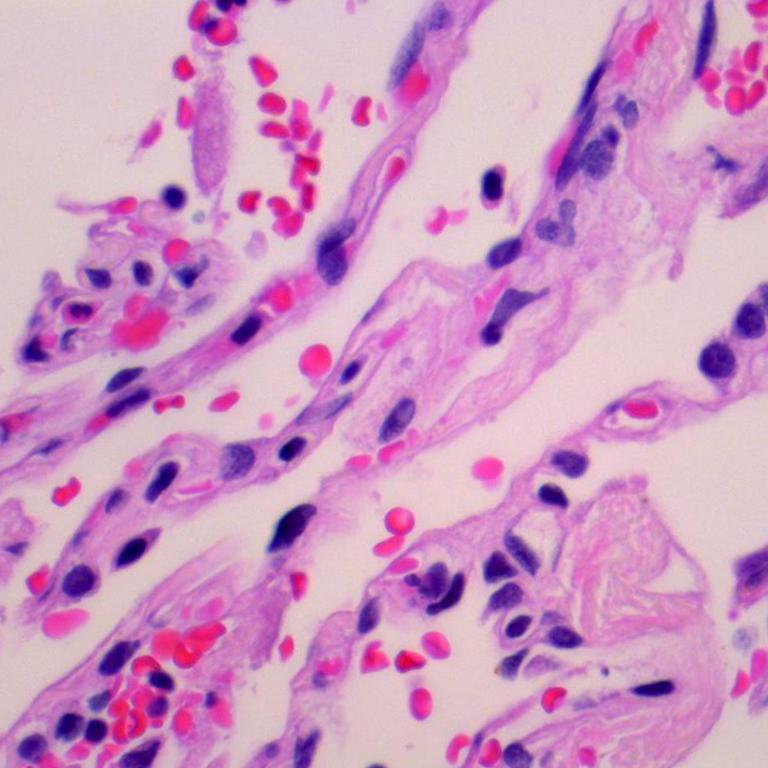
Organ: lung
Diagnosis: benign